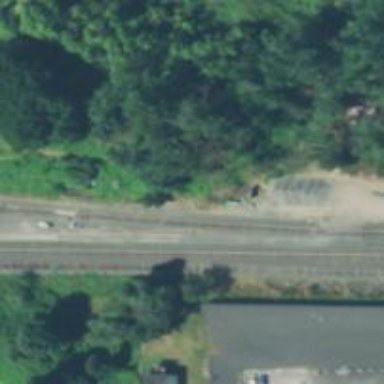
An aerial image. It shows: Railway signal.